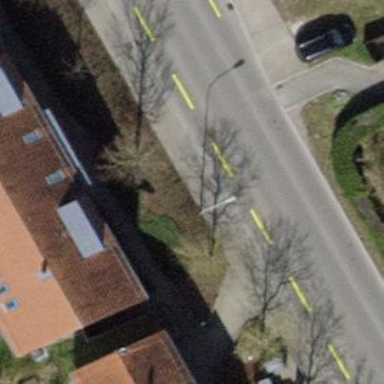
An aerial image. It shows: Tertiary road with asphalt surface. There is lane for cyclists on both sides of the road.